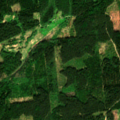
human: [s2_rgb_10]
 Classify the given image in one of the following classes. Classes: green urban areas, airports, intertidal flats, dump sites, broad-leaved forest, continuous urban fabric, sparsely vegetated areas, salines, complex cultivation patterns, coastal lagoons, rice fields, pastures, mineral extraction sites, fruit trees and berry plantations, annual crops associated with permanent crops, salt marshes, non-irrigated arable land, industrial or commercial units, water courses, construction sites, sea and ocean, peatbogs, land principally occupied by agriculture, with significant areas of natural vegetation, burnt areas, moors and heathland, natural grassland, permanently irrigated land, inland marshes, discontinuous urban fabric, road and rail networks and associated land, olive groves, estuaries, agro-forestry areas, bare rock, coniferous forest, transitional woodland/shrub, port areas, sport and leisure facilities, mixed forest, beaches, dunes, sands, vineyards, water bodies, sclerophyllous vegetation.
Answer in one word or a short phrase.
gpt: broad-leaved forest, coniferous forest, mixed forest